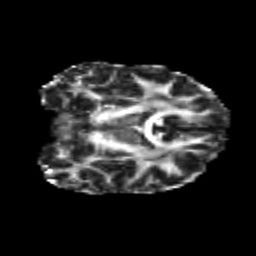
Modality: FA
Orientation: coronal
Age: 19
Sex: female
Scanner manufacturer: siemens
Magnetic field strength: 3 T
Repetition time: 3.5 s
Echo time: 0.104 s